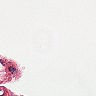
Metastatic tissue present: no